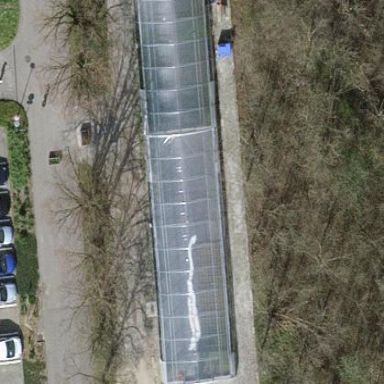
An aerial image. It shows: Greenhouse.